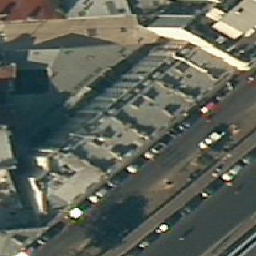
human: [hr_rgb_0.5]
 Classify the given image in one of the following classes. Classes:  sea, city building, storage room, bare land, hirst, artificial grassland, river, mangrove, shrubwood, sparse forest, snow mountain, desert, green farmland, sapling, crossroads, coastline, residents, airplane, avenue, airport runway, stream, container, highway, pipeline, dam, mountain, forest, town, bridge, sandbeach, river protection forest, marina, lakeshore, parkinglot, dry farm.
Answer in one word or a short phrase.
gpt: city building